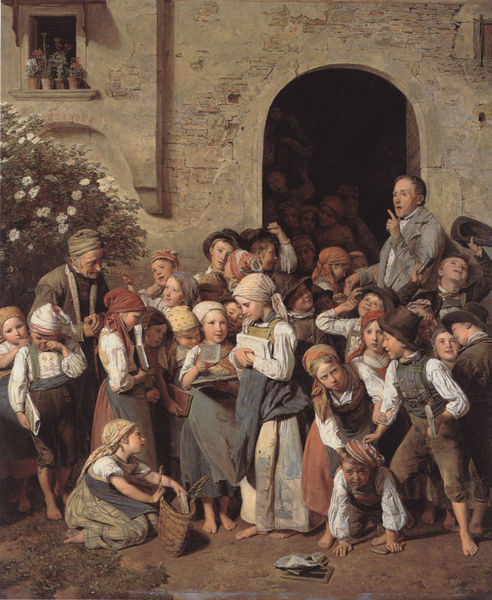
Titel: Nach der Schule
Künstler: Ferdinand Georg Waldmüller
Standort: Berlin
Institution: Alte Nationalgalerie
Schlagwörter: baum, blau, dunkel, fuß, gemälde, gruppe, hand, haut, kopf, mann, schatten, weiß, gelb, grün, menschen, mädchen, ocker, sitzen, blume, blumen, braun, brust, dunkelbraun, fenster, finger, frau, geste, grau, hell, hut, hüte, kleid, kleider, köpfe, licht, mund, männer, nase, orange, schwarz, tür, blüte, blüten, gebäude, gras, haus, rot, tuch, beige, haube, malerei, masse, menge, rock, alt, anzug, hemd, hose, jacke, jung, mütze, mützen, wand, alte, arm, arme, augen, bluse, kragen, mensch, stehen, stein, hände, öl, erde, strauch, busch, büsche, gebüsch, boden, auge, mantel, stoff, tücher, gewänder, kind, pflanzen, schulter, schultern, traurig, bauern, kinder, ton, beine, blumentopf, schürze, topf, bein, brüste, füße, bücher, papier, liegen, düster, sitz, bogen, fassade, genremalerei, lehrer, röcke, schule, hosen, jungen, knaben, blusen, körbe, schürzen, dorf, mauer, ziegel, farbe, hecke, klein, ausflug, pause, rundbogen, treppe, tafel, münder, nasen, spielen, kopftuch, zeigefinger, tshirt, korb, vasen, aufgang, durchgang, junge, fliege, freude, tor, blumentöpfe, blühen, töpfe, lachen, spiel, barfuss, eingang, erker, froh, alter, buch, torbogen, erdboden, jugend, weinen, hocken, viele, jacken, knien, tumult, belehren, beutel, tasche, ferien, aufstehen, biedermeier, pope, pforte, putz, schiefer, fall, sturz, müde, fensterbank, knieen, kopftücher, dreck, fensterbrett, rosenstrauch, fröhlich, zipfelmütze, gelehrter, schüler, taschen, blumenstöcke, lederhose, emotionen, kriechen, spielzeug, heckenrosen, klasse, schulklasse, dreckig, schar, lehmboden, genster, schulgebäude, schiefertafel, schülerin, kinderschar, aufblicken, lärm, krabbeln, scene, aufhelfen, vermauert, aufseher, schülerinnen, freuen, mpde, ermahnen, mahnen, inger, bögn, schreibtafel, aschen, bandana, blumenn, blumenstrauch, händde, kopftuchf, lehrerfinger, lerner, paus, schieftafel, schuldgebäude, schulmeister, taschet, 19. jahrhujdert, ende des unterrichts